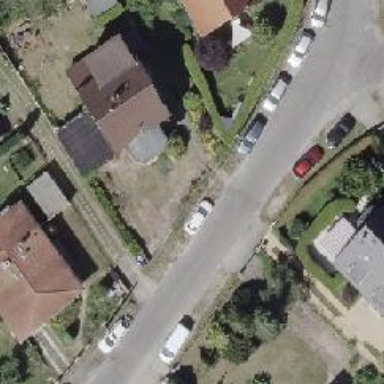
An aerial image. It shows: Driveway leading to service road.